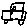
Label: car